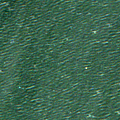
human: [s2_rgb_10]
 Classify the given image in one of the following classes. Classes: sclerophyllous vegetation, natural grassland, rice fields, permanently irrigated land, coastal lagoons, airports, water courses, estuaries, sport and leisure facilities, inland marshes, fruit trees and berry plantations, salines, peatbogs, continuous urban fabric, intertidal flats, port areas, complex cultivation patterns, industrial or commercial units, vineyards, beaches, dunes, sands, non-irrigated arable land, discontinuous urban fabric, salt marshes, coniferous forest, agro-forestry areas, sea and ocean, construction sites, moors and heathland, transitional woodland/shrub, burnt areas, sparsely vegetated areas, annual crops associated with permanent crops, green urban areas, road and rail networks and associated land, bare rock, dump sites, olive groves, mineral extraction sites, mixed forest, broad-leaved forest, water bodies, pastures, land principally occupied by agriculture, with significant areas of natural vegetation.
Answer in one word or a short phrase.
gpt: sea and ocean